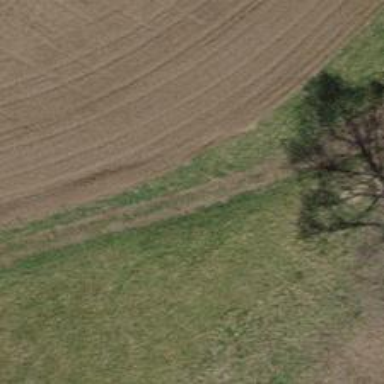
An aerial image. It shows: Grass track with grade3 tracktype.